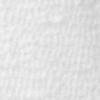
Label: no_change